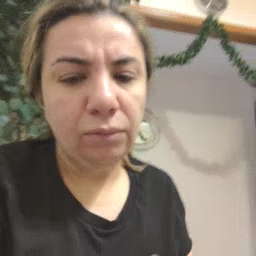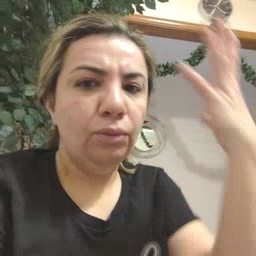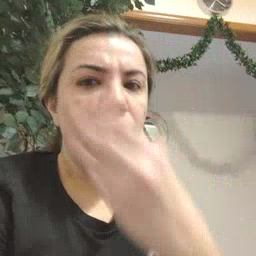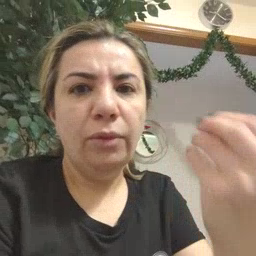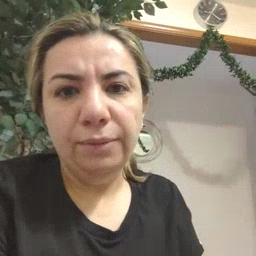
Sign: pretty